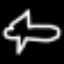
Label: airplane